Question: I'm using Angular.js to fetch a single record from my API. I'm getting the record back as an object, I can log the object and see it's properties but I cannot access any of the properties. I just get 'undefined'.
'''
var template = Template.get({id: id});
$scope.template = template;
...
console.log(template); // displays object
console.log(template.content); // undefined
'''

'''
var id = $routeParams.templateId;
var template = Template.get({id: id});
$scope.template = template;
/*** Template placeholders ***/
$scope.updatePlaceholders = function () {
var placeholders = [];
var content = template.content;
console.log(template); // dumps the object in the screenshot
console.log("content" in template); // displays false
// get placeholders that match patter
var match = content.match(/{([A-z0-9]+)}/gmi);
...
}
$scope.$on('$viewContentLoaded', function(){
$scope.updatePlaceholders();
});
'''
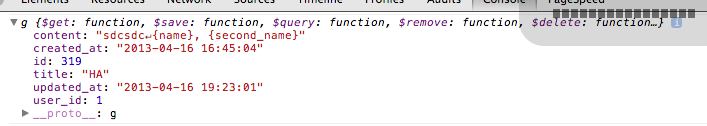
Answer: You need to wait for your HTTP request to complete, then specify what to do in the callback. In this case I've taken it a step further and added a listener to your template object so there's no callback dependency between updatePlaceholders and your resource.
'''
var id = $routeParams.templateId;
var template = Template.get({id: id}, function(res) {
$scope.template = template;
});
/*** Template placeholders ***/
$scope.updatePlaceholders = function () {
var placeholders = [];
var content = $scope.template.content;
console.log($scope.template);
console.log("content" in $scope.template);
// get placeholders that match patter
var match = content.match(/{([A-z0-9]+)}/gmi);
...
}
$scope.$watch('template', function(newValue){
if(newValue) $scope.updatePlaceholders();
});
'''